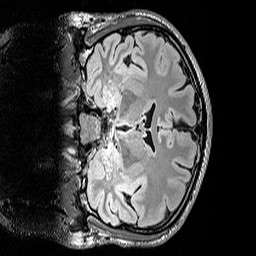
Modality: FLAIR
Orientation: coronal
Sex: male
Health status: ill
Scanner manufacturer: siemens
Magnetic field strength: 3 T
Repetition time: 5 s
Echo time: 0.388 s